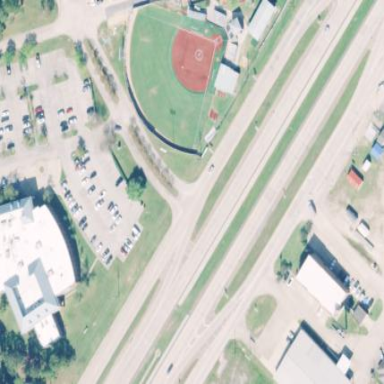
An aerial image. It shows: Baseball pitch for leisure and sports activities.